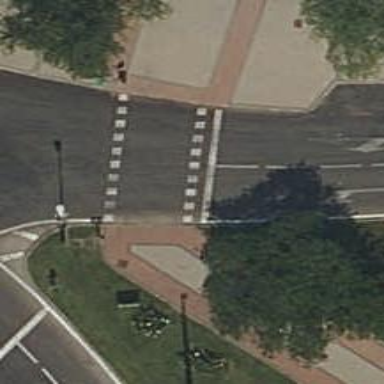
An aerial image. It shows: Crossing with traffic signals.